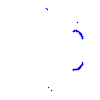
Particle: kaon